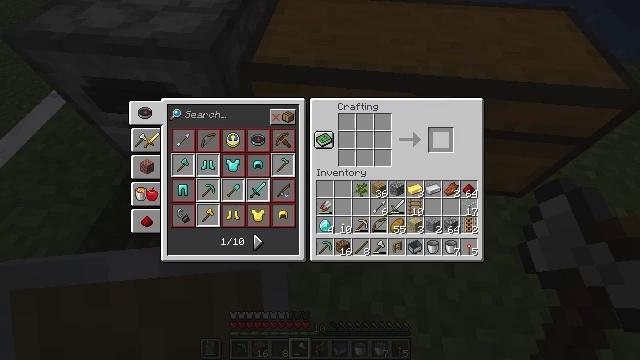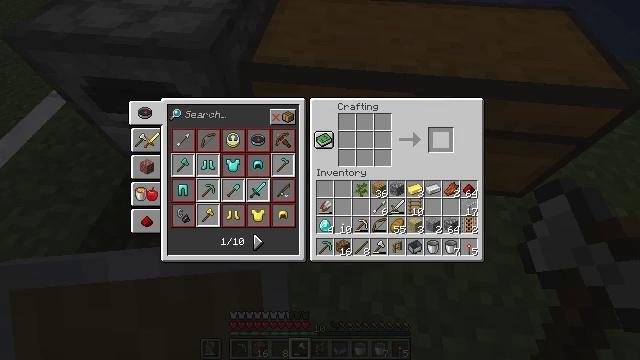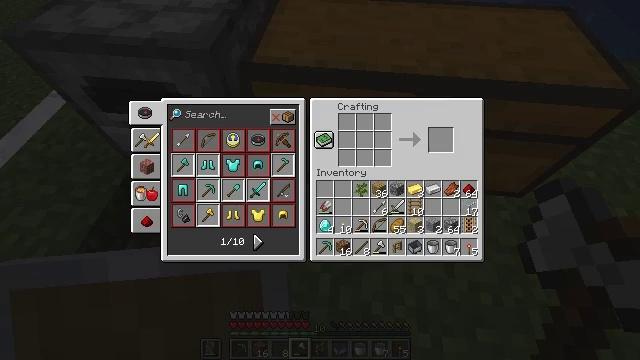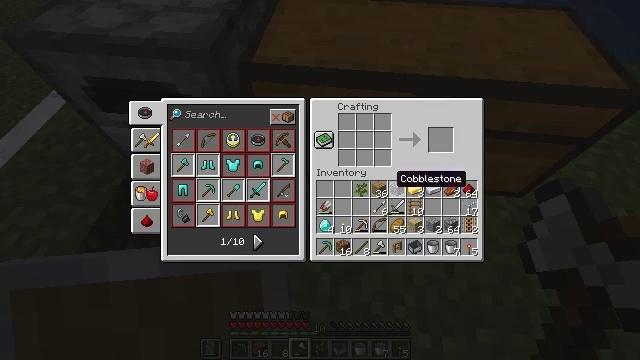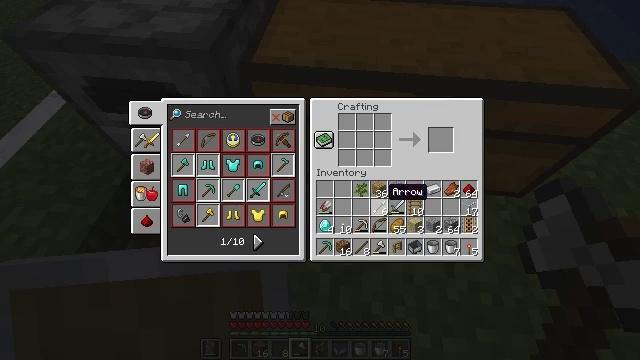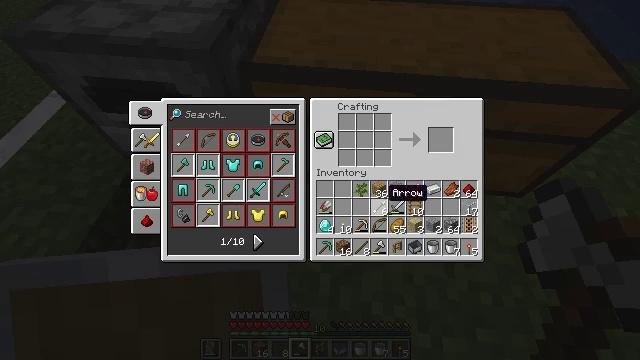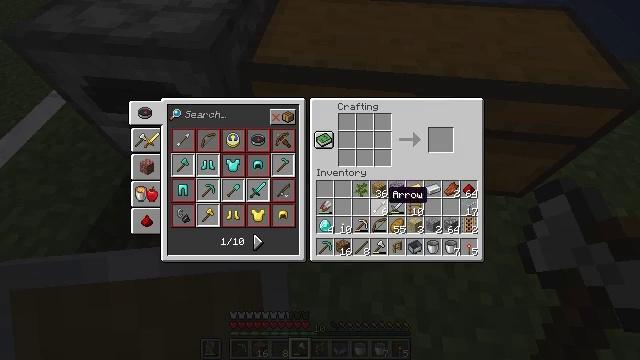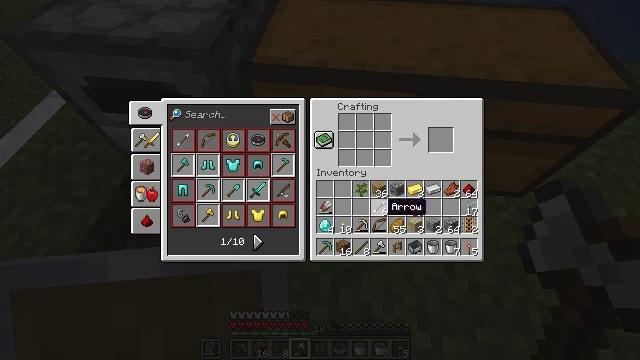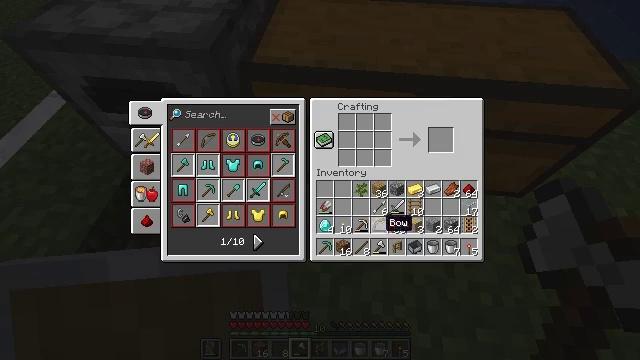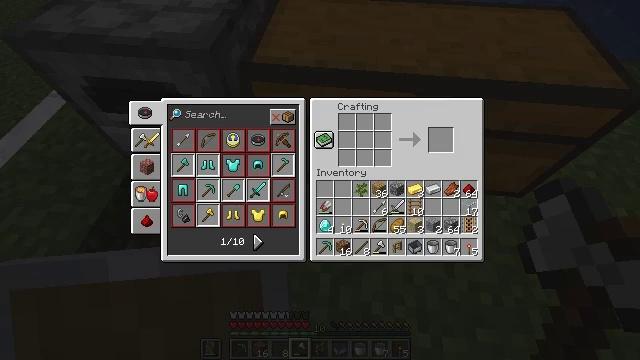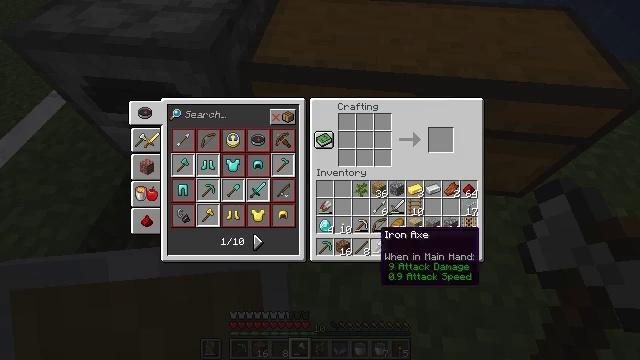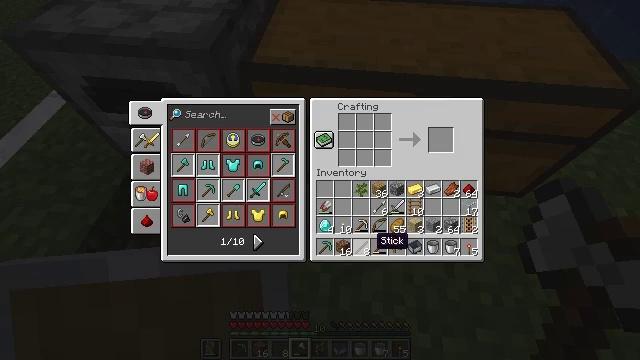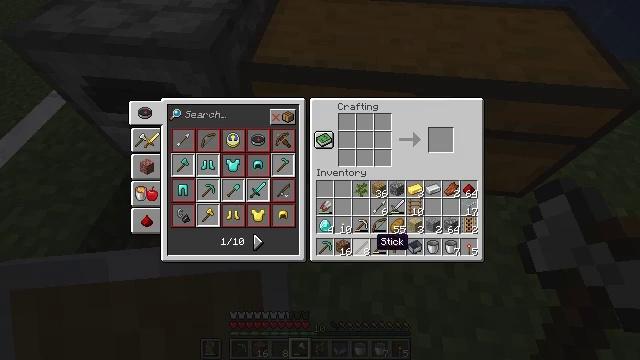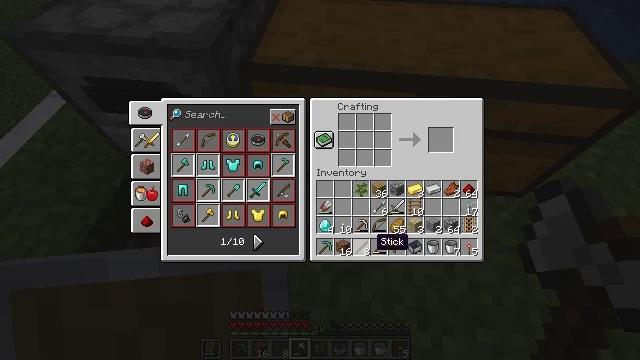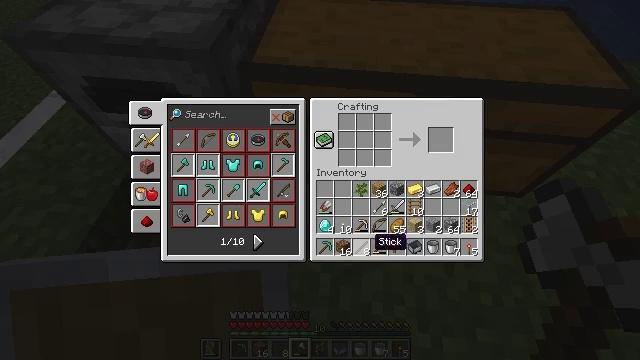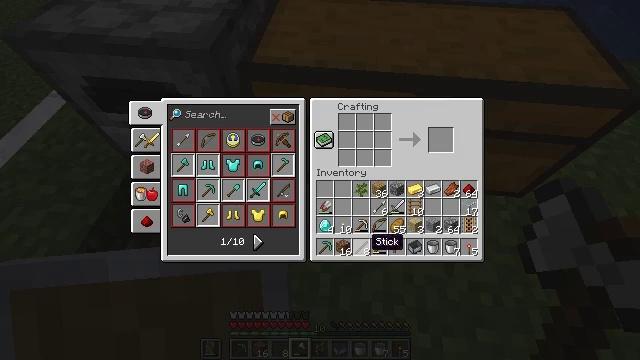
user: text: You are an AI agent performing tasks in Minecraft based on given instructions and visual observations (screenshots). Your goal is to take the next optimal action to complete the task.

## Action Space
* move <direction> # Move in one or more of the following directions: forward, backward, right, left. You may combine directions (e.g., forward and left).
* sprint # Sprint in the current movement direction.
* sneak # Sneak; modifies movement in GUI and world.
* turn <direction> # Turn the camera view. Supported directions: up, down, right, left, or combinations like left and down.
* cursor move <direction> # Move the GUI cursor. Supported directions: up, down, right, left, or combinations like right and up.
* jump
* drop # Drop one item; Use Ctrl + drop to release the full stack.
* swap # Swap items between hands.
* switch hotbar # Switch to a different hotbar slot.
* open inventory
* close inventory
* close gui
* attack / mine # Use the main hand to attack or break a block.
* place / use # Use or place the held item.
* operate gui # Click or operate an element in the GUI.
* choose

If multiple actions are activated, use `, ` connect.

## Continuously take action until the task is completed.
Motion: motion action
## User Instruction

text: Make an oak fence gate using oak planks and sticks.
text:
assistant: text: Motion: sneak, open gui
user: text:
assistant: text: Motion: sneak, cursor move left and down
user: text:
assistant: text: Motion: sneak, cursor move left and down
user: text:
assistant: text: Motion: cursor move left and down
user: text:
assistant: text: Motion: no_op
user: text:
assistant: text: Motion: no_op
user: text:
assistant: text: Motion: cursor move down
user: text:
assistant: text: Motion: cursor move down
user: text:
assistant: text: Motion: no_op
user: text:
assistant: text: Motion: no_op
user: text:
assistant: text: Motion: no_op
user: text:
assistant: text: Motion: no_op
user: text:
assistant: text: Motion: no_op
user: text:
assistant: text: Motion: no_op
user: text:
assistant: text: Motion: no_op
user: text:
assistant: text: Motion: no_op
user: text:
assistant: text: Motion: no_op
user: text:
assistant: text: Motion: no_op
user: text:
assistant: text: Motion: no_op
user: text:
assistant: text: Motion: no_op
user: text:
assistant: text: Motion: no_op
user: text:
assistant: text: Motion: no_op
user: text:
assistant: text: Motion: no_op
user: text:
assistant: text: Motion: cursor move up
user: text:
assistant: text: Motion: cursor move right and up
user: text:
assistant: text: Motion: cursor move up
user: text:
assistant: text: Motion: no_op
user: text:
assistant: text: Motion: no_op
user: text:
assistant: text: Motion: no_op
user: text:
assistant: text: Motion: no_op